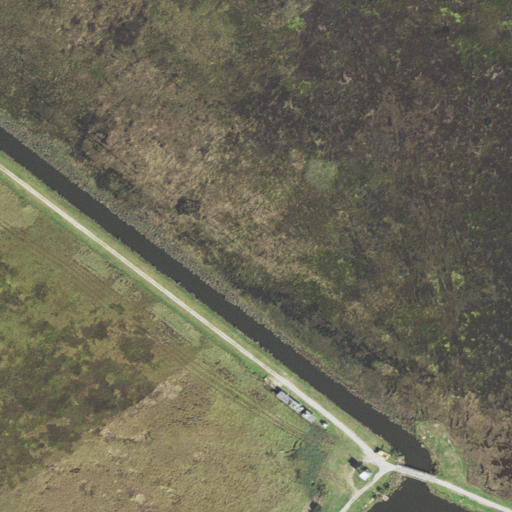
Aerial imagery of island in North Carolina named Piney Island containing woody wetlands, herbaceous wetlands, open development, low intensity development, and medium intensity development